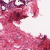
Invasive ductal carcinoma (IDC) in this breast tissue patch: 0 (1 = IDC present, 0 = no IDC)